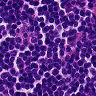
Metastatic tissue present: no